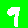
Digit: 9